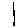
Label: line